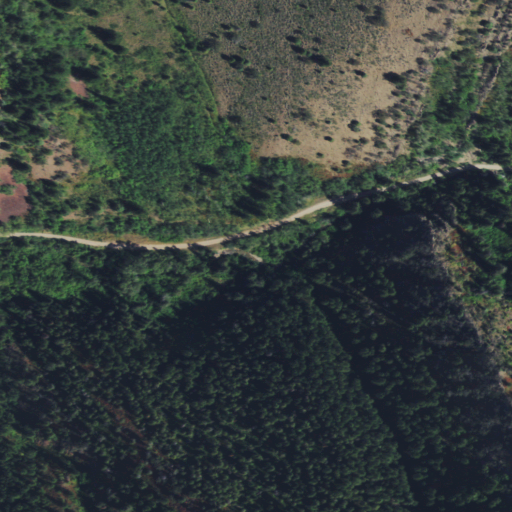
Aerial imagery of valley in Wyoming named Broad Hollow containing evergreen forest, shrub, and woody wetlands